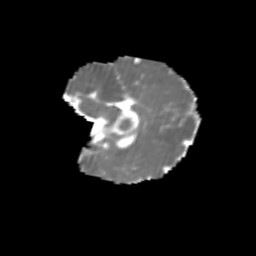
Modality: MD
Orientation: sagittal
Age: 6
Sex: female
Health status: healthy